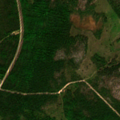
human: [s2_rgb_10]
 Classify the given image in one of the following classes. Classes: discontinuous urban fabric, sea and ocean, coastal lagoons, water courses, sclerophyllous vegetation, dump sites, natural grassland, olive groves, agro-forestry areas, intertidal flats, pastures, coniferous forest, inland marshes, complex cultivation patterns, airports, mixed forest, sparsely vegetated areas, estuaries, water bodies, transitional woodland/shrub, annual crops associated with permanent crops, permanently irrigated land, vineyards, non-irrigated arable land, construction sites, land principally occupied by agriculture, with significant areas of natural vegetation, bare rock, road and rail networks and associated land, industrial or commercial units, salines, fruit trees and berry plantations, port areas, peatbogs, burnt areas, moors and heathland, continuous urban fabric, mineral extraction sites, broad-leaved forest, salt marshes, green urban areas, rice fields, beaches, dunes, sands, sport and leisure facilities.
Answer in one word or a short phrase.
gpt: coniferous forest, mixed forest, transitional woodland/shrub